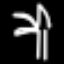
Label: palm tree